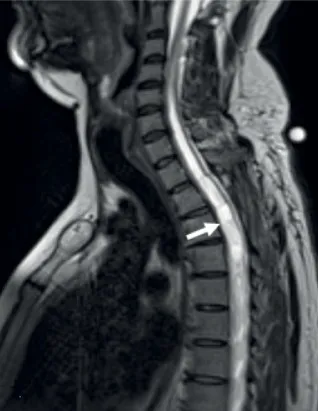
Sagittal T2 image of the thoracic spine shows a long syringohydromyeliain of the cervicothoracic spine (arrow).
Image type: radiology (mri)